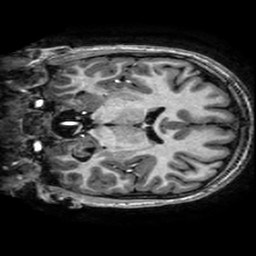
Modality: T1w
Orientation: coronal
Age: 11
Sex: male
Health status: ill
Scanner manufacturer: ge
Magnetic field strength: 3 T
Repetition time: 0.007816 s
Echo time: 0.003024 s